Космический корабль начинает двигаться прямолинейно с ускорением, изменяющимся во времени так, как показано на графике (см. рисунок).
Через какое время корабль удалится от исходной точки в положительном направлении на максимальное расстояние? Начальная скорость корабля равна нулю.
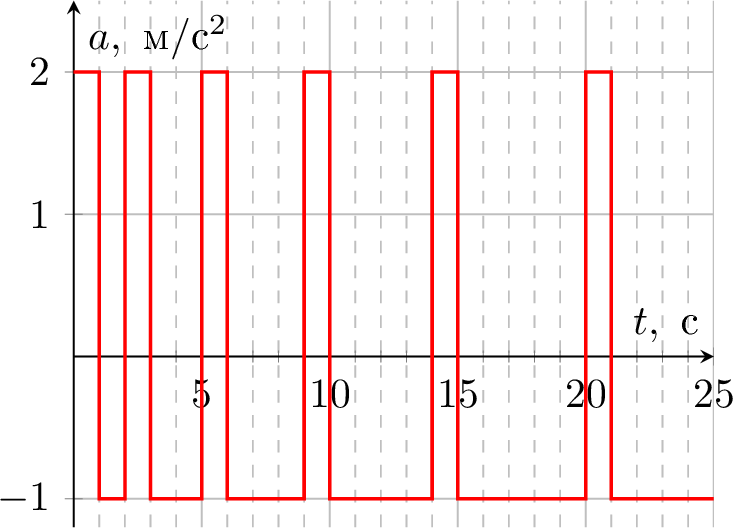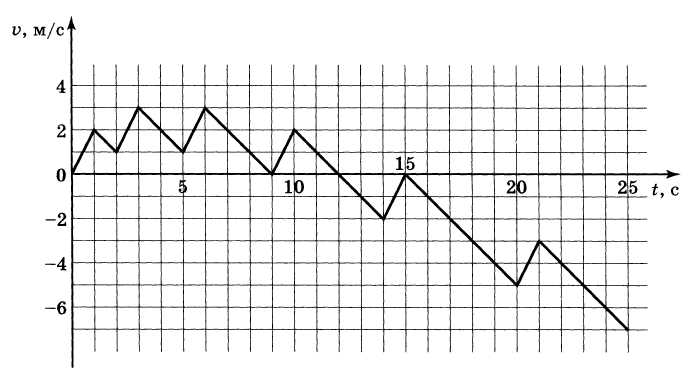
Решение: По графику зависимости ускорения от времени $a=a(t)$ строим график зависимости скорости от времени $v=v(t)$, площадь под которым численно равна перемещению (см. рисунок ниже). Из построенного графика видно, что корабль удалится на максимальное расстояние через $12~с$ после начала движения.
Ответ: Корабль удалится на максимальное расстояние через $12~с$ после начала движения.
Темы:
T, Механика, Кинематика, Всероссийские, Ускорение